Question: I have a "circular" image, something like a pie chart. I would like a nice appearing animation, like when a pie chart fills itself from 0 to the value.
I usually use something like this when I want to animate views :
'''
[UIView animateWithDuration: 3.0
delay: 0.0
options: UIViewAnimationCurveEaseInOut
animations: ^ {
// The animation
}
completion: ^(BOOL finished) {
// On completion
} ];
'''
Is it possible to do the same thing for a circular animation ? I really have no idea on how to do that.
Thanks for any leads !
Note : iOS 5, storyboards, ARC, and all that stuff :)
---
Edit : for future discussion, the image looks like this :

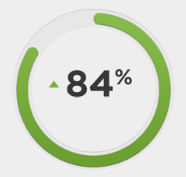
Answer: Okay, here it goes :)
First option (Easy one). You could use 'UIImageView''s 'animationImages' property. Make 'NSArray' with animation images (in your case, circular images those fill from 0 to full circle), set 'animationDuration', and call '[imageView startAnimating]' (I'm assuming that your 'UIImageView' is 'imageView'), and you can call '[imageView stopAnimating]' when process is done.
Second:
Check out this link <URL>
Good Luck ;)